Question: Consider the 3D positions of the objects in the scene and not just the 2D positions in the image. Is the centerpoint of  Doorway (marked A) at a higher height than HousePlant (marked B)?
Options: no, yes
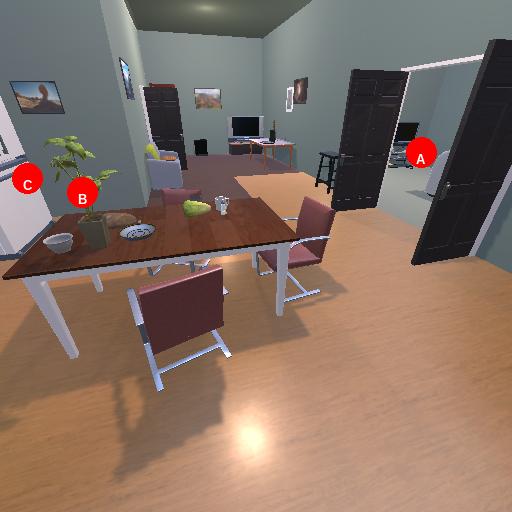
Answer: no